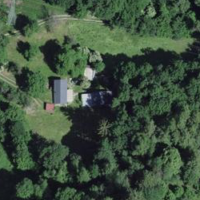
EUNIS habitat code: 43
Species observed at this site:
Primula veris